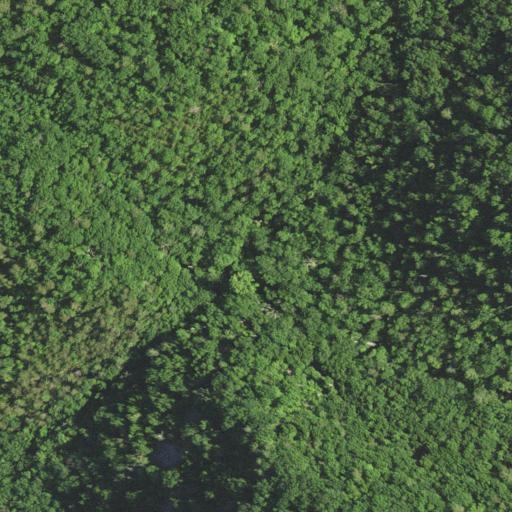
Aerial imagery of valley in Virginia named Cold Spring Hollow containing deciduous forest and mixed forest